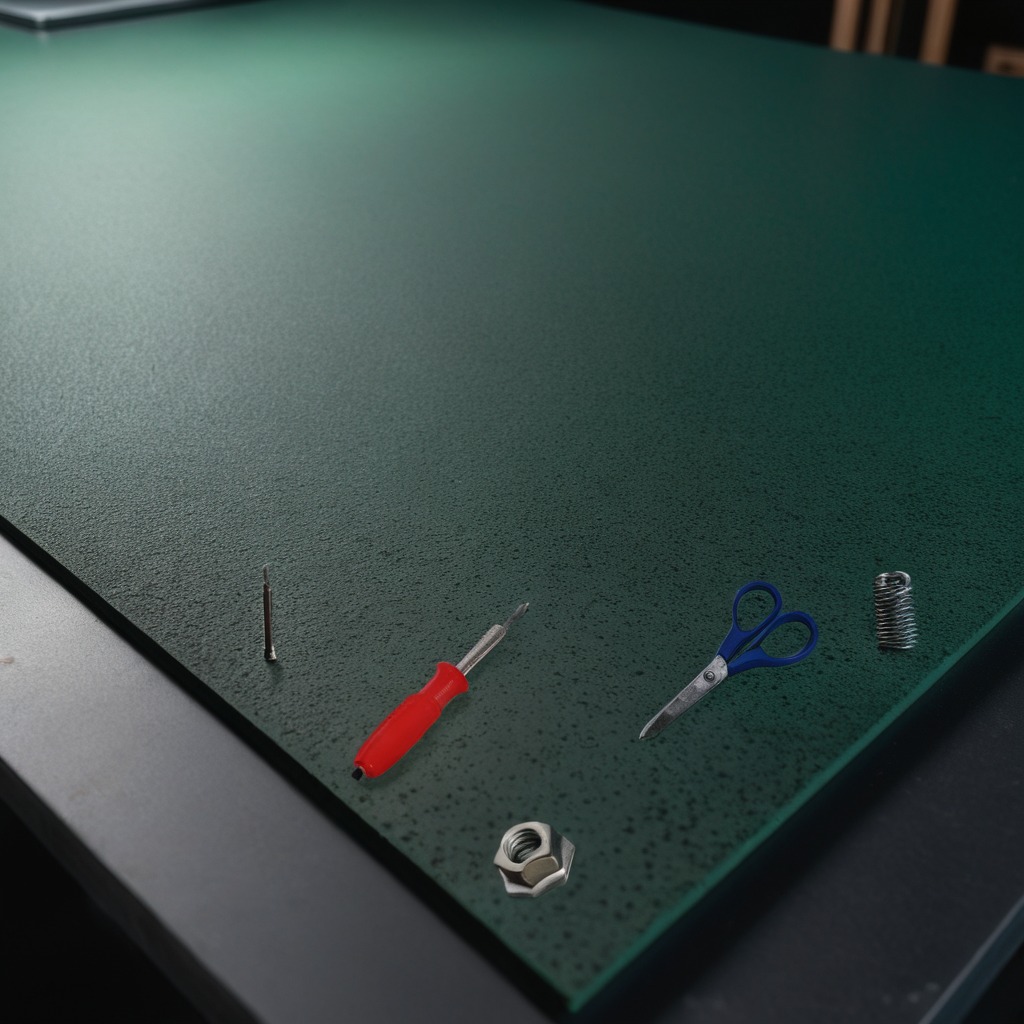
A metal machine screw, a coiled metal spring, a screwdriver, a metal nut, and a pair of scissors are lying on a clean granite tabletop covered with a green rubber mat inside a workshop at night dim ambient light soft shadows worn but beneath the mat